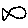
Label: fish